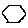
Label: hexagon